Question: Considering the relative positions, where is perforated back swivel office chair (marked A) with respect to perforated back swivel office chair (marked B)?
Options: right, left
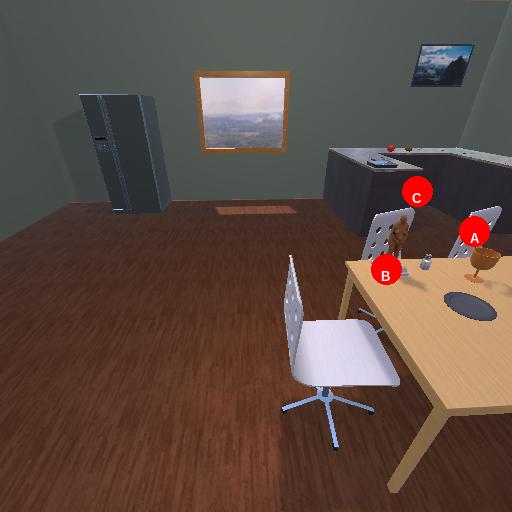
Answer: right